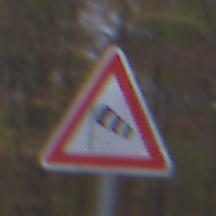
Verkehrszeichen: SeitenwindVonLinks
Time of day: SunriseSunset
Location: Outdoor (Nature)
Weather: PartlyCloudy
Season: Autumn
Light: Natural